Interaction volume radius: 5 \u00c5
Interaction volume height: 10 \u00c5
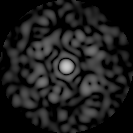
Disorder parameter: 0.8555